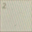
Piece: xx